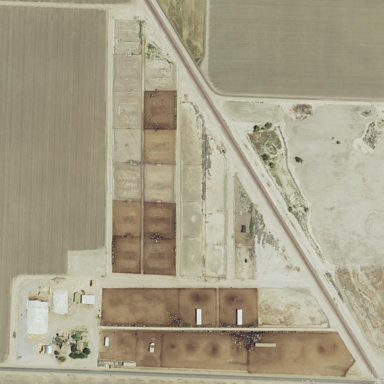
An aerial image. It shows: Farmyard area.